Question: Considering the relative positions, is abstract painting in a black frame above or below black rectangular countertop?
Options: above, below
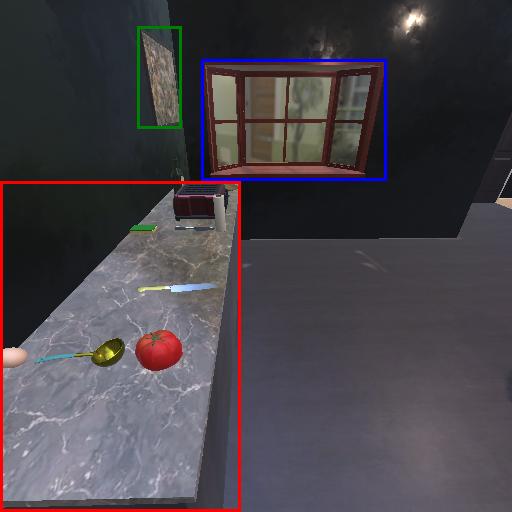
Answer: above